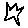
Label: star